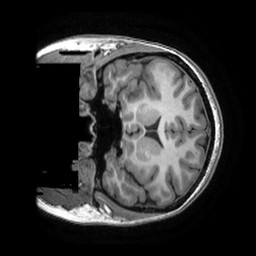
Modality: T1w
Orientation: coronal
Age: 26
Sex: female
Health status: healthy
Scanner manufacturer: ge